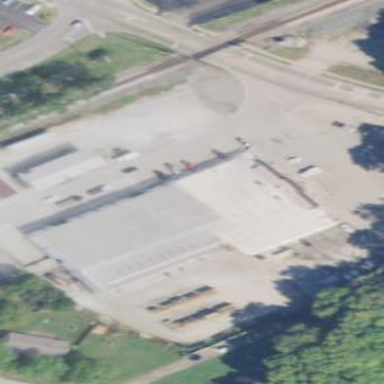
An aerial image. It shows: Hardware shop inside building.